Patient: sex F, age 43
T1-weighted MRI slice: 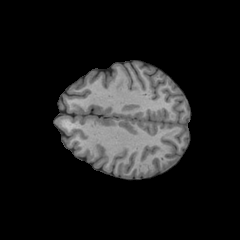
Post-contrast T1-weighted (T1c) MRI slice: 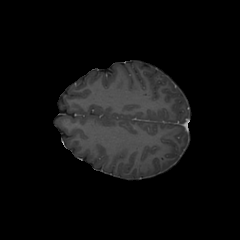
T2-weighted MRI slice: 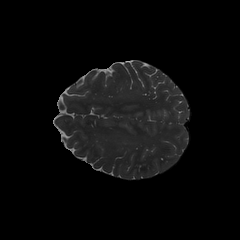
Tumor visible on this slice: no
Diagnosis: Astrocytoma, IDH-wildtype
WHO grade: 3